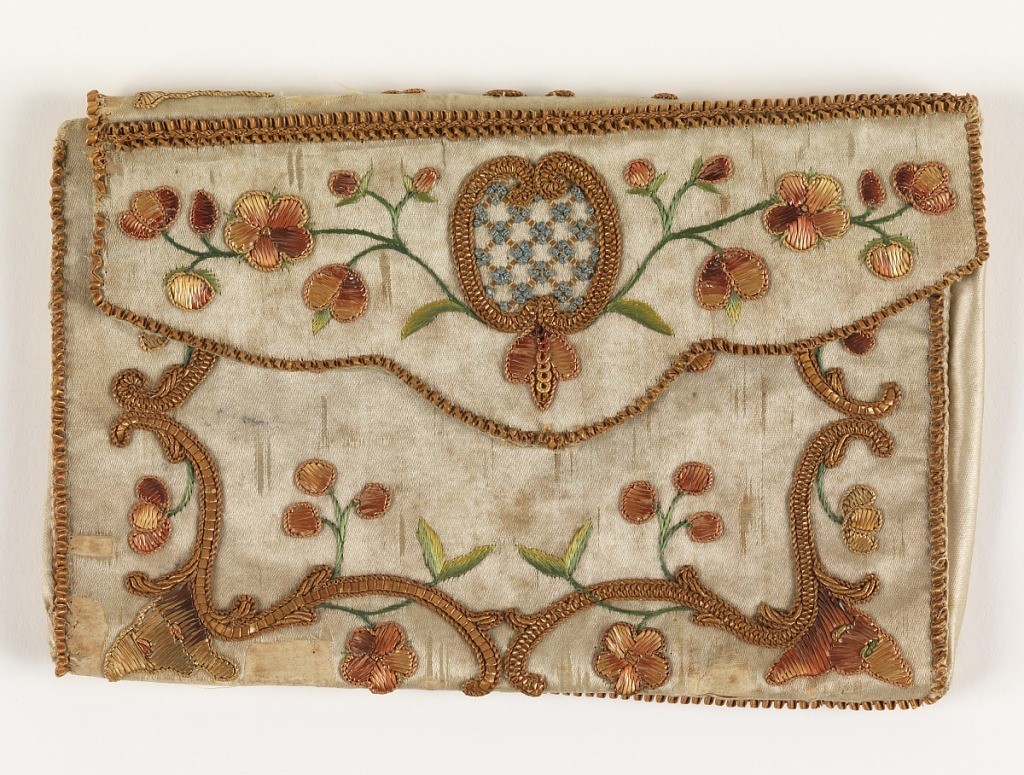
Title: Purse
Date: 18th century
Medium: silk and straw embroidery on silk foundation Technique: embroidered on satin weave
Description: Off-white satin ornamented with flowers and scrolls embroidered in colored silks and straw.